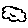
Label: cloud